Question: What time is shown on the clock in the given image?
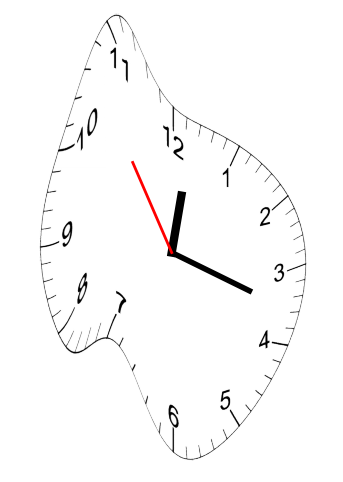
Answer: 12:17:54